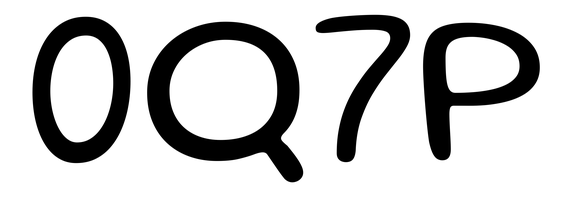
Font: Gluten_Light